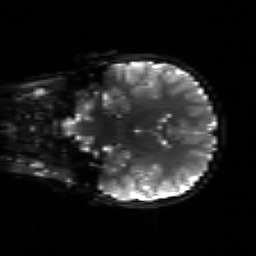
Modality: sbref
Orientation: coronal
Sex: female
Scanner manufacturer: siemens
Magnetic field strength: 3 T
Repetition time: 5 s
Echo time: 0.071 s